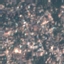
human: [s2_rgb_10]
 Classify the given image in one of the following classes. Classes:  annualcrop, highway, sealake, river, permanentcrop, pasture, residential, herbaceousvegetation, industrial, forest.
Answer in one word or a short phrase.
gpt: Residential